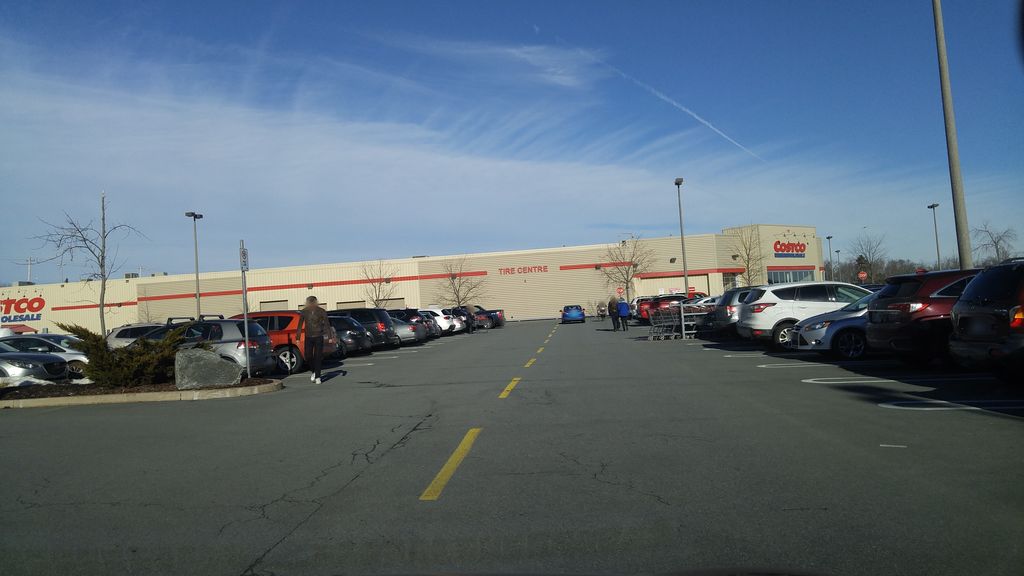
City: halifax